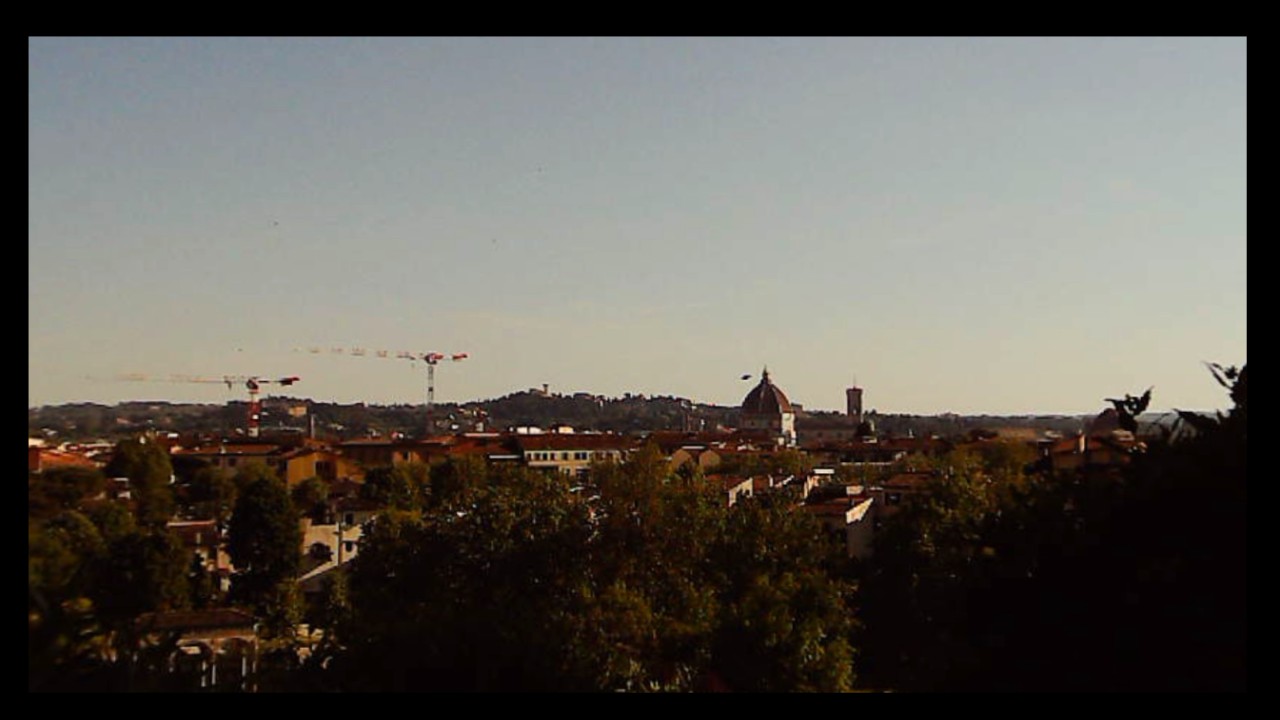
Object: Betafpv air75